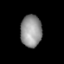
Tissue: lung
Cell type: Endothelial cells
Senescence score: 0.691
Nuclear area (px): 663
Mean DAPI intensity: 147.747